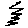
Label: zigzag